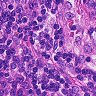
Metastatic tissue present: no